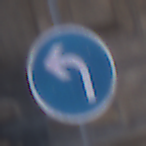
Verkehrszeichen: VorgeschriebeneFahrtrichtungLinks
Umgebung: Outdoor, Urban
Tageszeit: SunriseSunset
Wetter: PartlyCloudy
Licht: Natural
Jahreszeit: NotSpecified
Kontrast: LowContrast